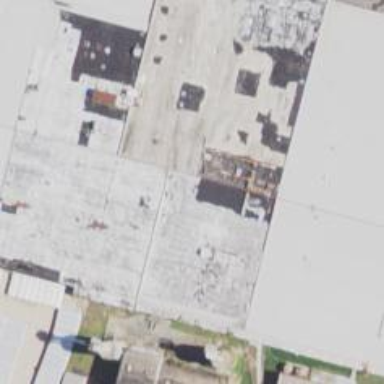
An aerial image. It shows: Commercial building.